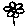
Label: flower